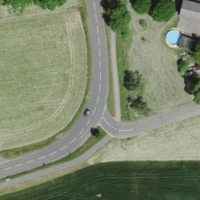
EUNIS habitat code: 24
Species observed at this site:
Centaurea scabiosa